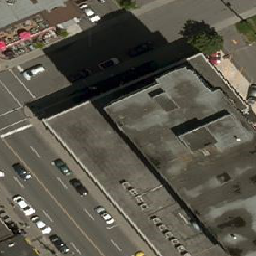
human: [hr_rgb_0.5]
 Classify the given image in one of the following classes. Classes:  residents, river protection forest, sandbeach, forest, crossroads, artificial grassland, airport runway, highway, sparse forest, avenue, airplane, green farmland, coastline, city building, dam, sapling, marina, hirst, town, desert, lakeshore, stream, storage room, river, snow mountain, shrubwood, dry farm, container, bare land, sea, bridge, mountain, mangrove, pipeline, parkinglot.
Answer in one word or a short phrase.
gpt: city building